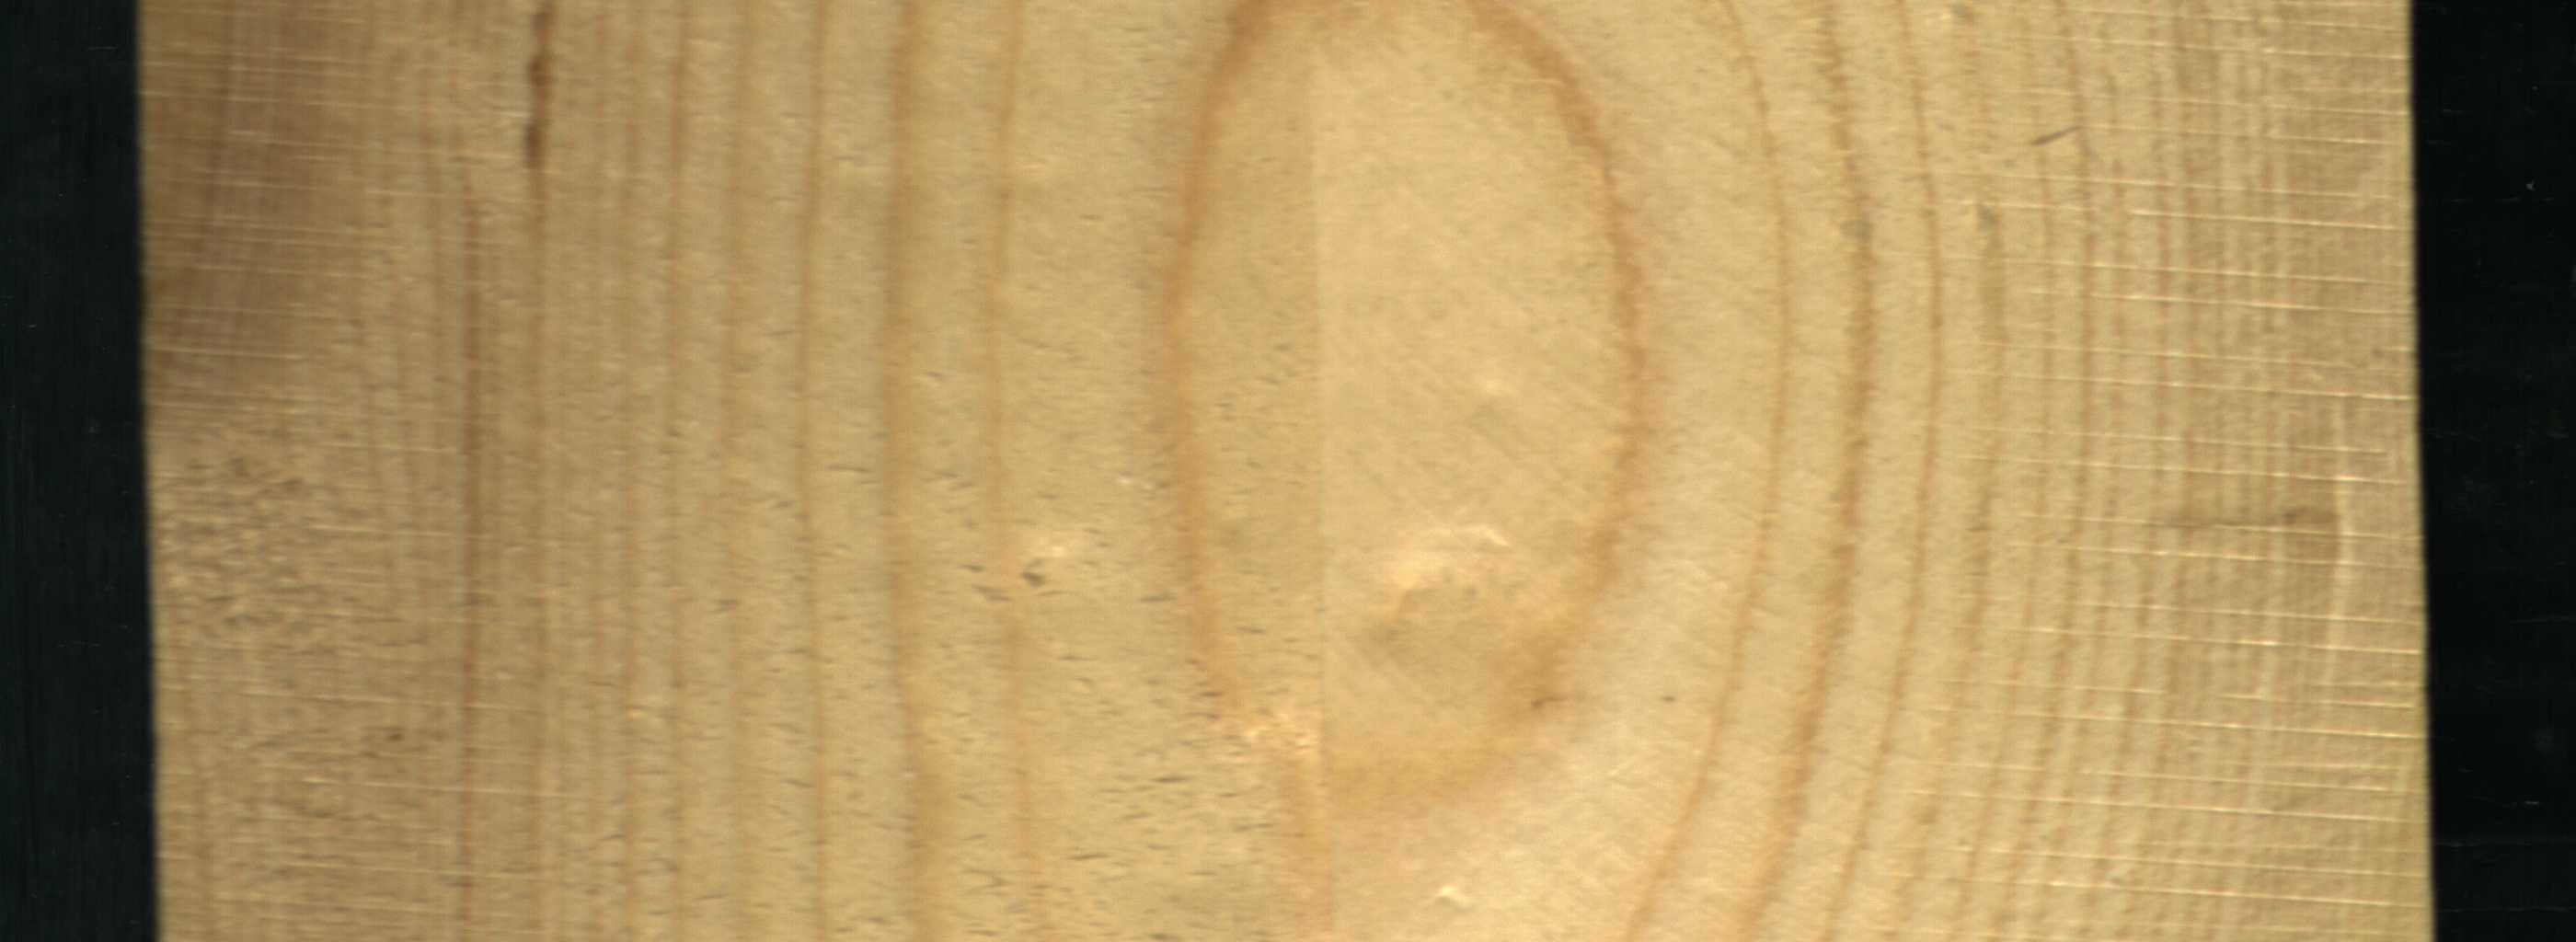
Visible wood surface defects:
resin